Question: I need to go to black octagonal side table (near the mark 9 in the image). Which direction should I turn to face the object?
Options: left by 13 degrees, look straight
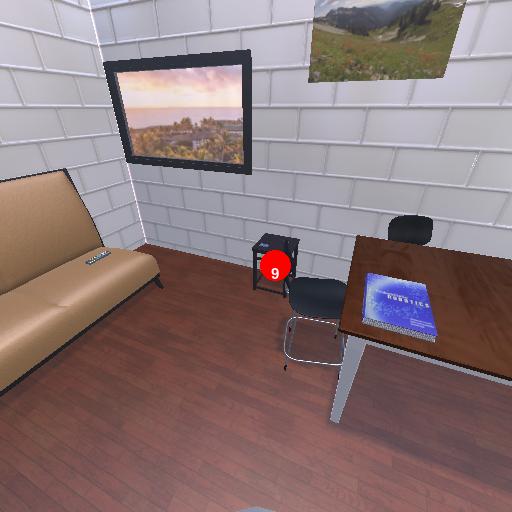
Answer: left by 13 degrees